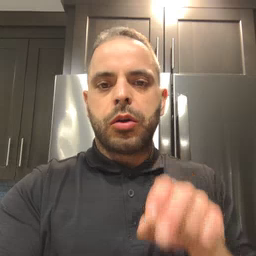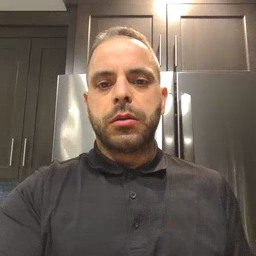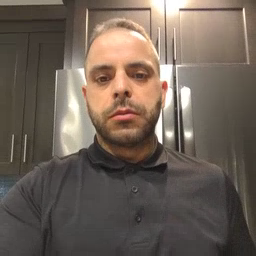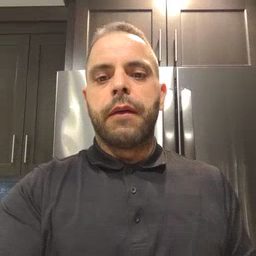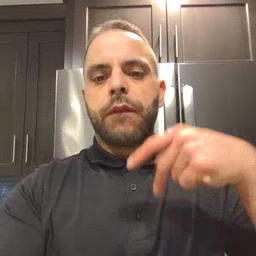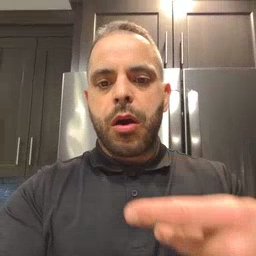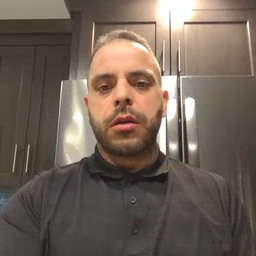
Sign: fall